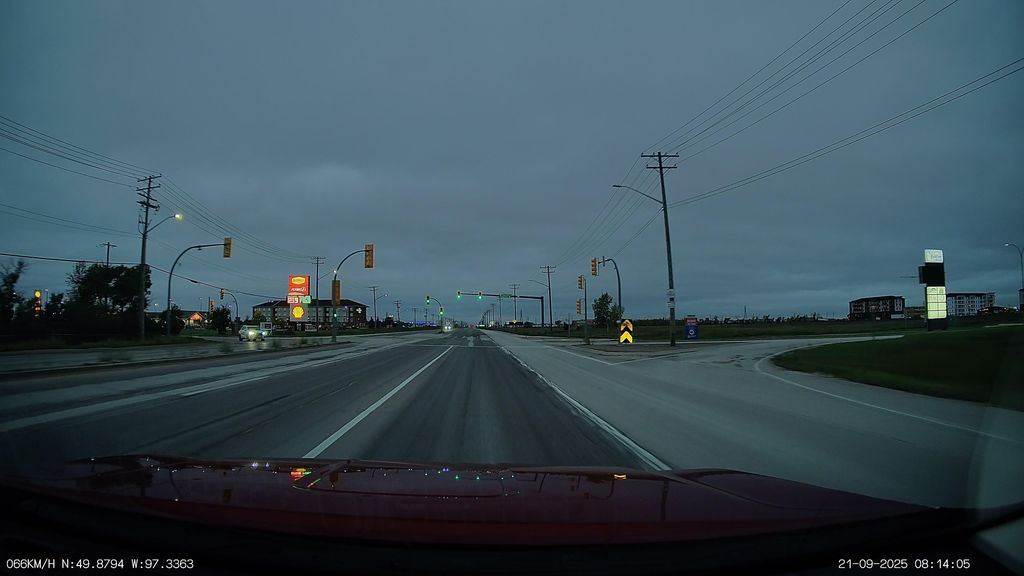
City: winnipeg